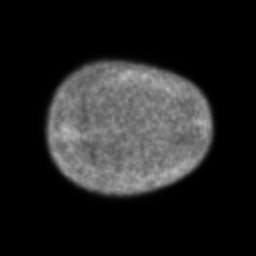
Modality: PET
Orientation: axial
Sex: female
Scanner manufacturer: ge